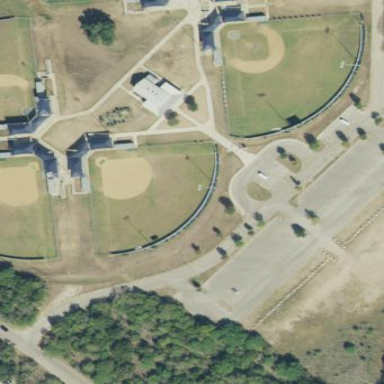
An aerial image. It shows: Baseball pitch for leisure and sports activities.